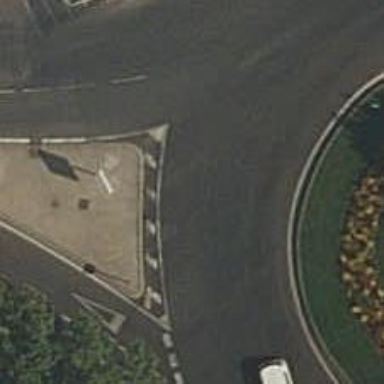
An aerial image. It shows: Paved tertiary road leading to roundabout.